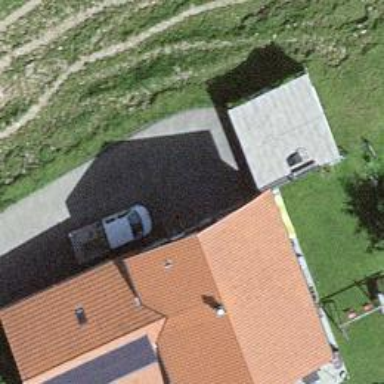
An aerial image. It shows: Farm building with gabled roof.